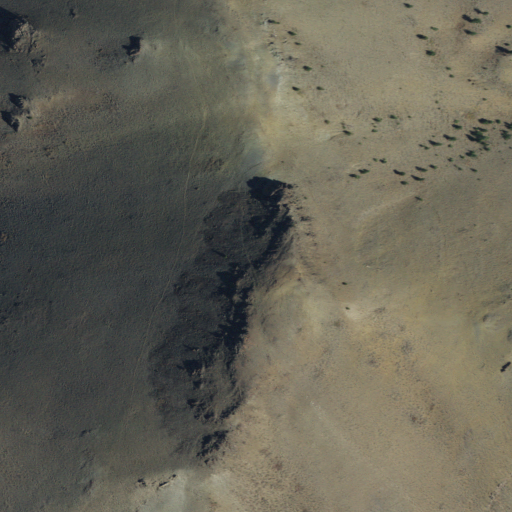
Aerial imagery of mountain in Idaho named Lupine Mountain containing shrub and grassland